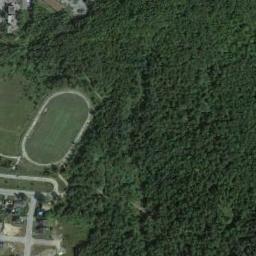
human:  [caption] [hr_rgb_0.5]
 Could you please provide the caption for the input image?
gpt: The shape of the track is almost rectangular .

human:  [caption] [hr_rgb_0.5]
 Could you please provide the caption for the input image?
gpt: The ground track field is next to a forest and some roads beside .

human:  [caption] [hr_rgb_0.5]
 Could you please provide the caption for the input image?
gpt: The track and field is built on the lawn, A road away from the residential area, And there is a lot of vegetation around it .

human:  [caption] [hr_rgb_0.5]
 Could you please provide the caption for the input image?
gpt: There are many trees near the ground track field .

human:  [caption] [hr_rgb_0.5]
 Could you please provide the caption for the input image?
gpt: There are many green trees beside the ground track field with a gray track .